Aerial crown-view tile of a tropical tree (Barro Colorado Island, Panama), acquired 20250915:
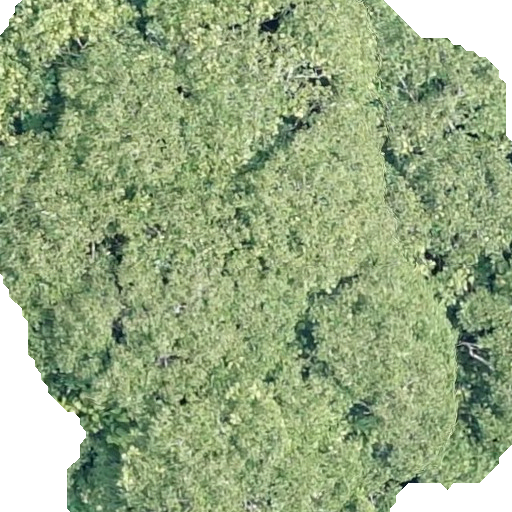
Species: Dipteryx oleifera
GBIF accepted scientific name: Dipteryx oleifera
Crown area: 394.401 m²